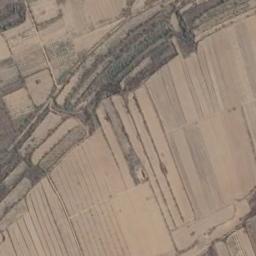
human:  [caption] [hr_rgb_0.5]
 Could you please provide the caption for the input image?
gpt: There are many green plants on the terrace .

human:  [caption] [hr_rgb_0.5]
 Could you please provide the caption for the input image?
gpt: Most of the terraces are bare land .

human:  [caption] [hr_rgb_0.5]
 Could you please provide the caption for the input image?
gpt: The bare terrace is next to some trees .

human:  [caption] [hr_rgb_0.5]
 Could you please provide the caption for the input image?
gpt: A large patch of brown terraces .

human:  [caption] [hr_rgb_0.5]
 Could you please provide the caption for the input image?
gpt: There are many yellow terraces arranged neatly .